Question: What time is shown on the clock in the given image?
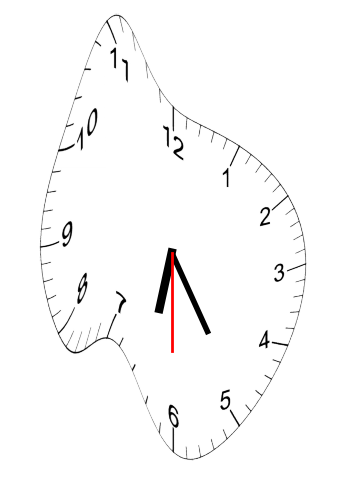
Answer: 06:24:30